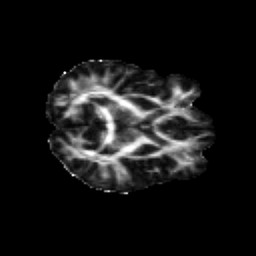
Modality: FA
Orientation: axial
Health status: healthy
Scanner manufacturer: siemens
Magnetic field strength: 3 T
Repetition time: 10 s
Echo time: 0.092 s